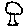
Label: tree